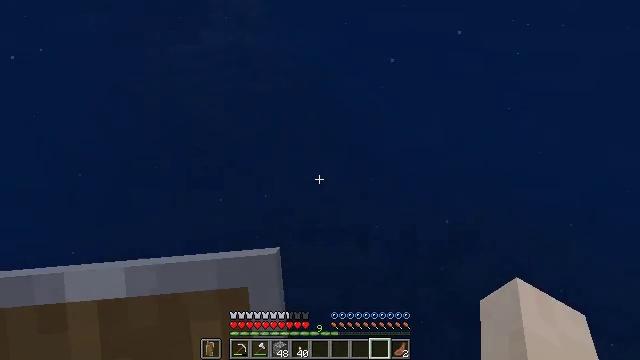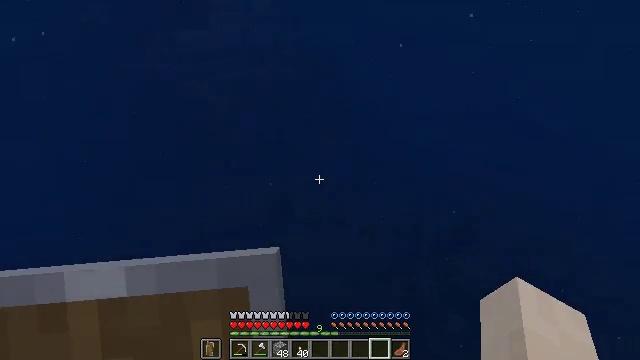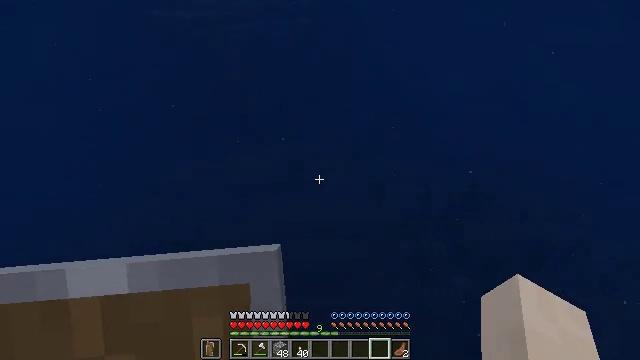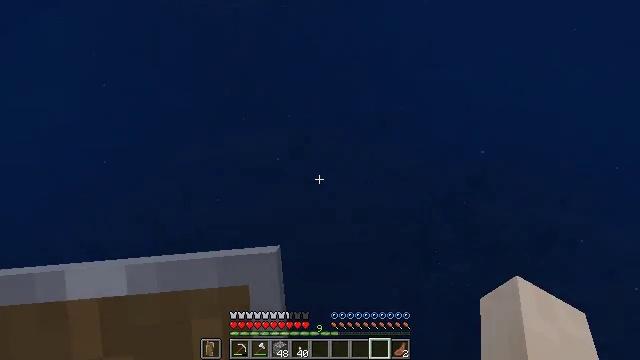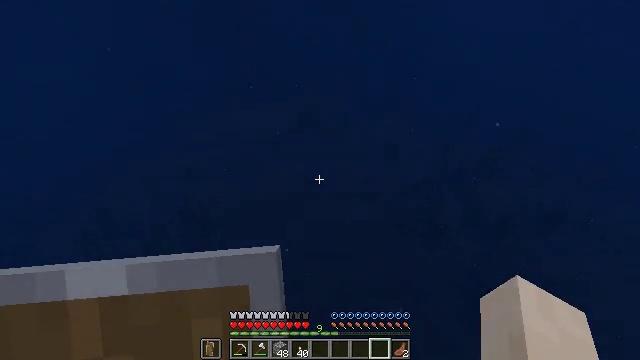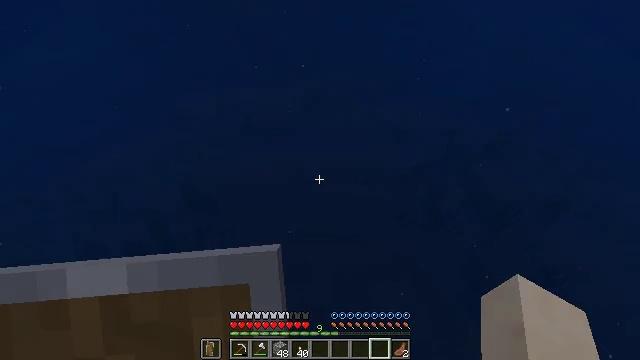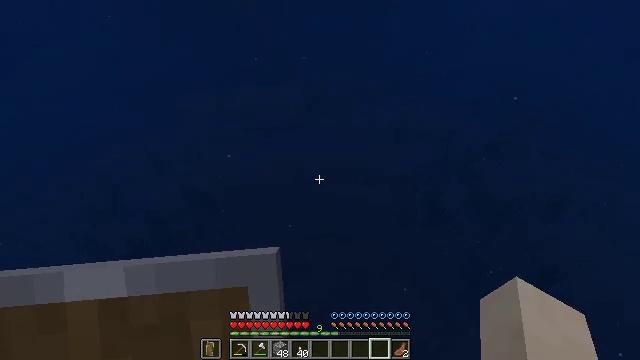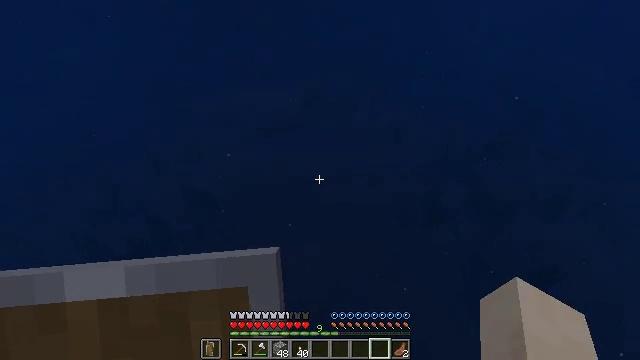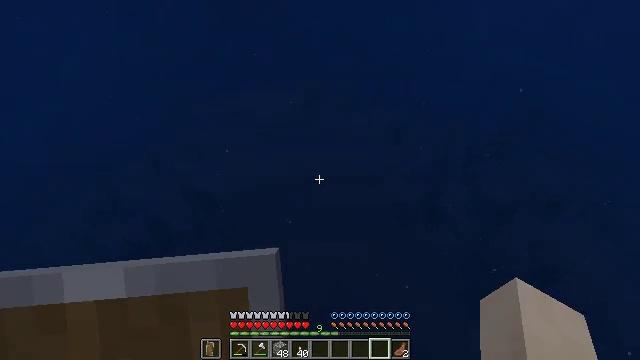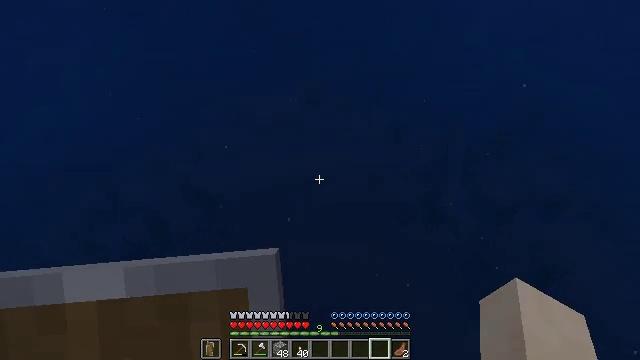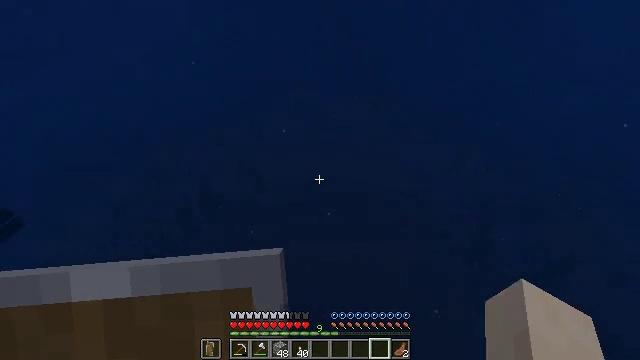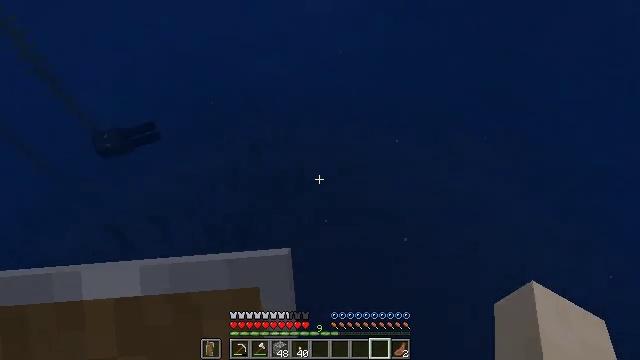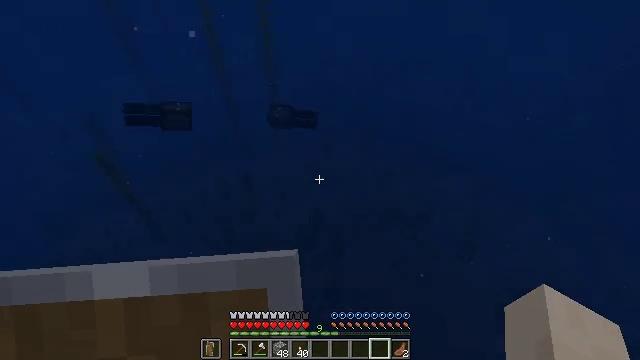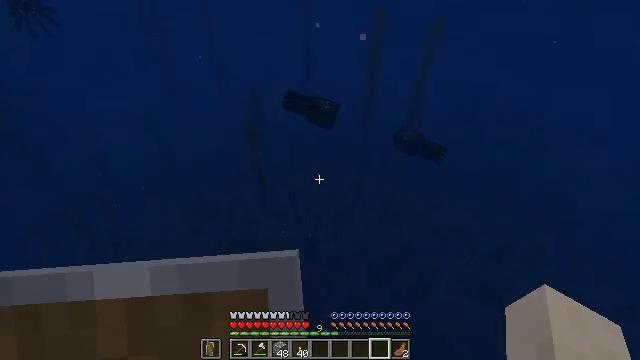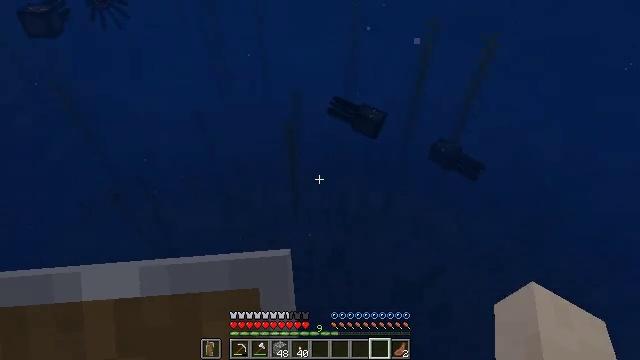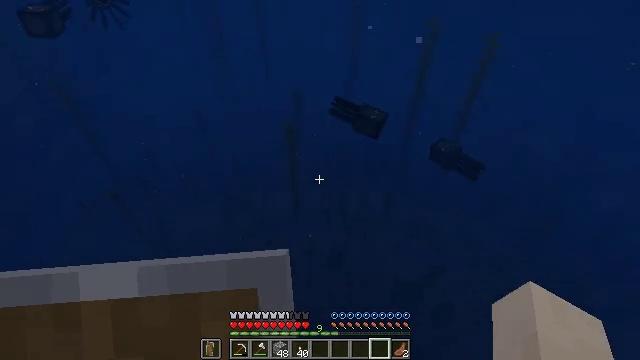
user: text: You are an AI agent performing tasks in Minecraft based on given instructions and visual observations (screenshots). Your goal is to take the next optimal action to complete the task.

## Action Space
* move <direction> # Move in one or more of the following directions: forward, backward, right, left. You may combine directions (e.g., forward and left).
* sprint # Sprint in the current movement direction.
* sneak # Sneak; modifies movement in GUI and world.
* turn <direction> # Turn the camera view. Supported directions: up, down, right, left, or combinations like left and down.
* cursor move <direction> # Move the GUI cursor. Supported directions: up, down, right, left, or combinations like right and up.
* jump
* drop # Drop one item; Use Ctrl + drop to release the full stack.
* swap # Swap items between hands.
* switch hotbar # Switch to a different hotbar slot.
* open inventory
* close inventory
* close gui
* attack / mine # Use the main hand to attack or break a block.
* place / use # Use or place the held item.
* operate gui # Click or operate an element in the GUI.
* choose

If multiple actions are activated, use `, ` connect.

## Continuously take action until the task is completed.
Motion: motion action
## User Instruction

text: Dive and mine the kelp.
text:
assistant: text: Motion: turn left and down
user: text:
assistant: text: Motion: turn left and down
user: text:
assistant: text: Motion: turn left and down
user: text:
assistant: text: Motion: turn left and down
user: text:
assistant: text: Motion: turn left and down
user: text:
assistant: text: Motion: no_op
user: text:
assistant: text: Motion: no_op
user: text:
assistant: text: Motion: no_op
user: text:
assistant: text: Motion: no_op
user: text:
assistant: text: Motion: turn left
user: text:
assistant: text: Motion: turn left and up
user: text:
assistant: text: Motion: turn left and up
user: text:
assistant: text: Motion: move forward, turn left and up
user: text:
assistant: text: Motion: move forward, turn left
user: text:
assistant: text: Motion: move forward
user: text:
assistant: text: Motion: move forward
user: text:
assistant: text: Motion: move forward
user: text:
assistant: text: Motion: move forward
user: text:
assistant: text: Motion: move forward
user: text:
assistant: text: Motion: move forward
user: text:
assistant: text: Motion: move forward
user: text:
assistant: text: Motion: move forward, turn left
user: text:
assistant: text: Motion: move forward, turn left and up
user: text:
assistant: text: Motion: move forward, turn left and up
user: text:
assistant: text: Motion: move forward, turn left and up
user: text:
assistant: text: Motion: turn left and up
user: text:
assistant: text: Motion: turn left and up
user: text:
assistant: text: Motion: no_op
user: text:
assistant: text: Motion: no_op
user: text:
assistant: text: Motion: no_op